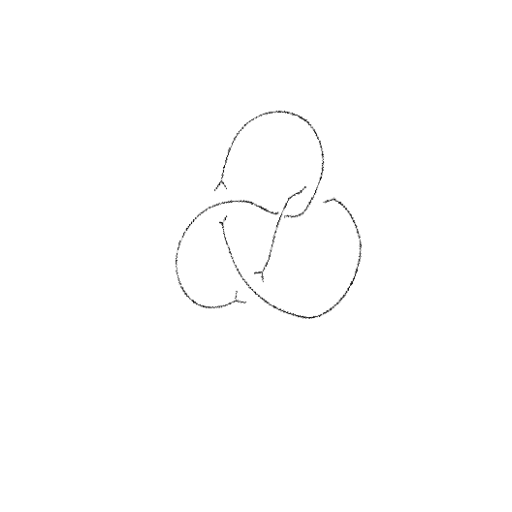
Crossing number: 4